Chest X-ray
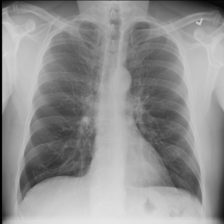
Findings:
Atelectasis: negative
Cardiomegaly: negative
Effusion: negative
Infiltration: negative
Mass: negative
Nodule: negative
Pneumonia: negative
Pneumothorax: negative
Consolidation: negative
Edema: negative
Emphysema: negative
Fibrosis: negative
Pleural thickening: negative
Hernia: negative